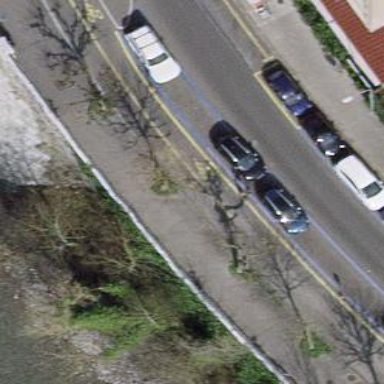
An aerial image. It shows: Tree-lined avenue.